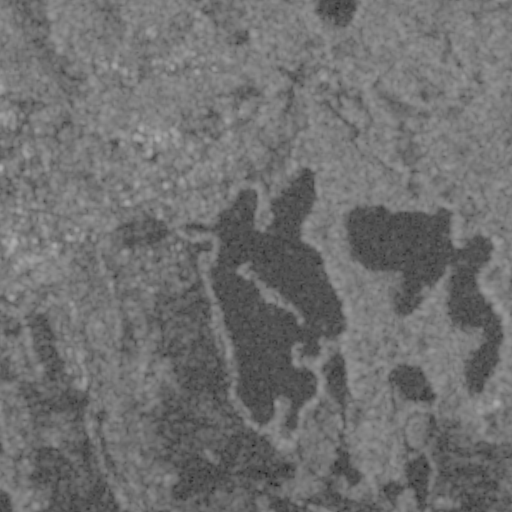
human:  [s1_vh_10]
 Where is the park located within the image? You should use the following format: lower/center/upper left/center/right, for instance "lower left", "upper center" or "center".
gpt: The park is located in the center left of the image.
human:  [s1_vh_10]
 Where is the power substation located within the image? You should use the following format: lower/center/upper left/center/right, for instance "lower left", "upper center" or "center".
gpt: The power substation is located in the center left of the image.
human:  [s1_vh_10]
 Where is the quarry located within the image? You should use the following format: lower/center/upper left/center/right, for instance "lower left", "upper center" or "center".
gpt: There is no quarry in the image.

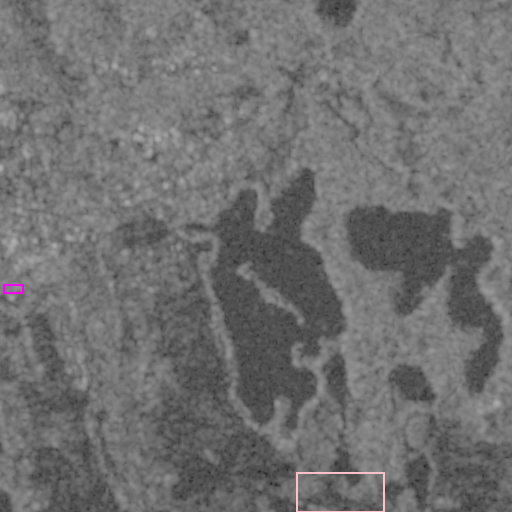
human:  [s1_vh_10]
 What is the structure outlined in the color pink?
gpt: The structure outlined in pink is a crop field.
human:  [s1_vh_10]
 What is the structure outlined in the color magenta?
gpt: The structure outlined in magenta is a power substation.
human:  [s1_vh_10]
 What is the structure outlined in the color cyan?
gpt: There is no cyan outline.